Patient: sex F, age 56
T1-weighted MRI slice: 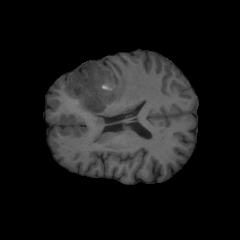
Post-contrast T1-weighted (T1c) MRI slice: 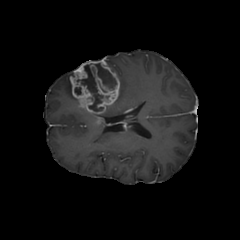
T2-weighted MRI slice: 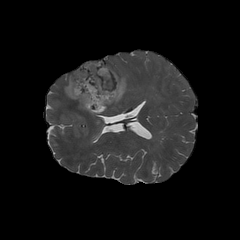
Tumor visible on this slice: yes
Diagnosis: Glioblastoma, IDH-wildtype
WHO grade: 4